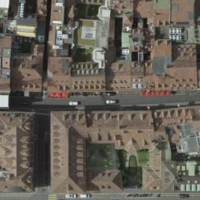
EUNIS habitat code: 54
Species observed at this site:
Fagus sylvatica